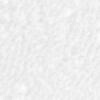
Label: no_change